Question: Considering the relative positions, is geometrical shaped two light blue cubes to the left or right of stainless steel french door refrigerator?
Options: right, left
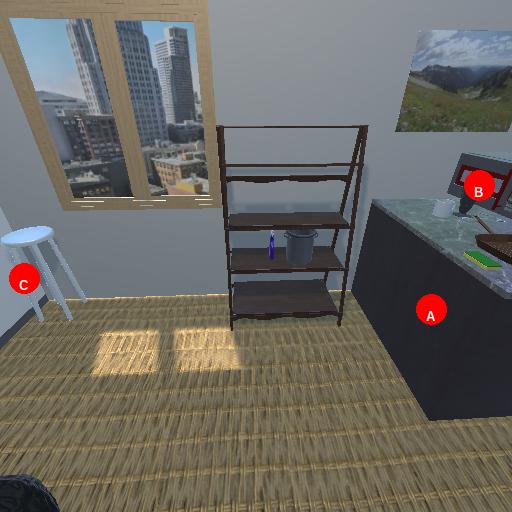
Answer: right